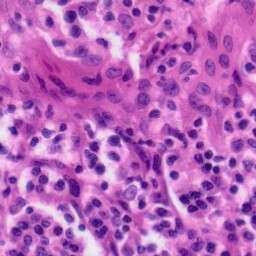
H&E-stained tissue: Tonsil